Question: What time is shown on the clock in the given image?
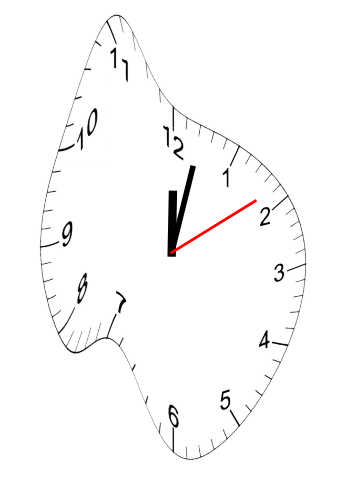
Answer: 12:02:09